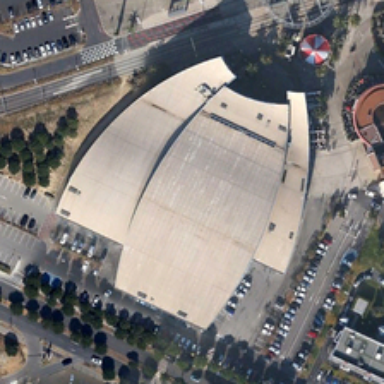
There is a lot of cars parked outside the white building .